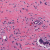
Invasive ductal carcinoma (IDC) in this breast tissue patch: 0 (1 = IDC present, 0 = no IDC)